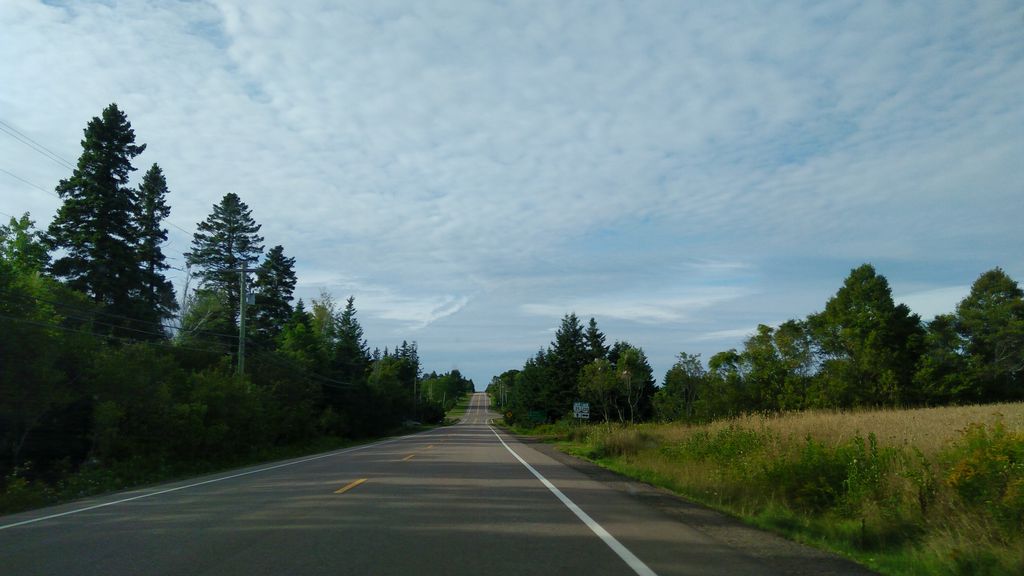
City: charlottetown